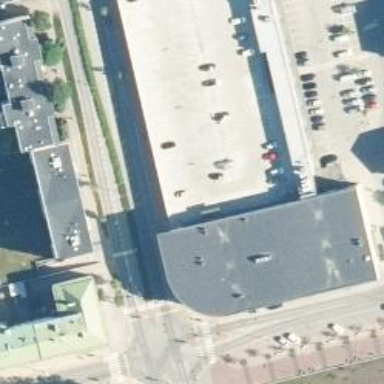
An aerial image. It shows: Supermarket.